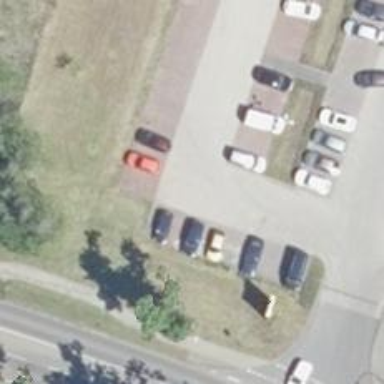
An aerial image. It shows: Parking aisle designated as service road.